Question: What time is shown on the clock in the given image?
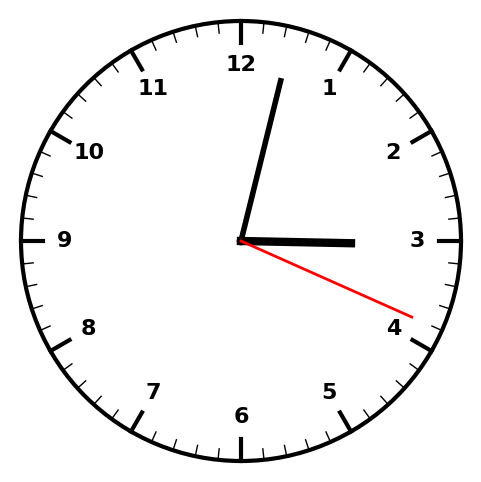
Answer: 03:02:19